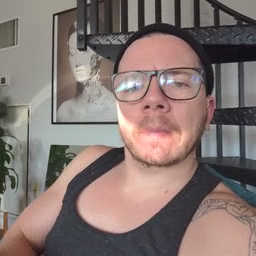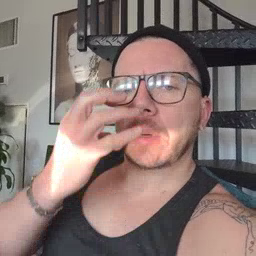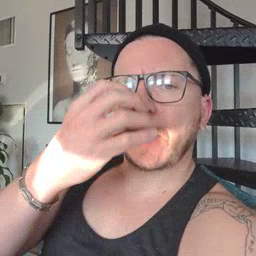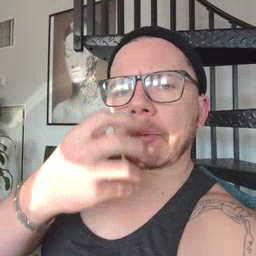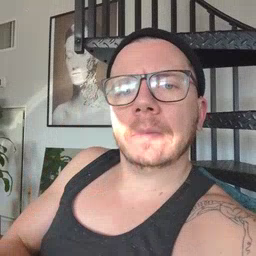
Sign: clown